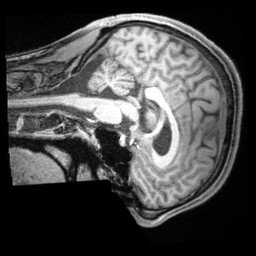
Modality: T1w
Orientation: sagittal
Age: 25
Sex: male
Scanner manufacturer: siemens
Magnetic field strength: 3 T
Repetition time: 1.68 s
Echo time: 0.00188 s